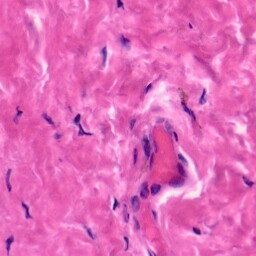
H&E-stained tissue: Skin